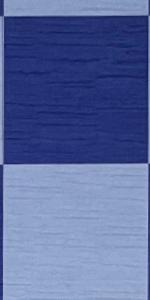
Label: Empty